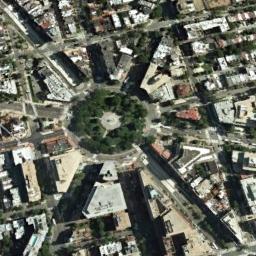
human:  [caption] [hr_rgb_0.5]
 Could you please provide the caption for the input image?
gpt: The roundabout with some exits and entrances is in the residential area and some trees are in the middle of the roundabout .

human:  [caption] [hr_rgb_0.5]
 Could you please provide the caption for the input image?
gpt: The roundabout is next to buildings and trees .

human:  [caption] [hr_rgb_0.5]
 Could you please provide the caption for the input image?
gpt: Many buildings of different shapes are around the roundabout .

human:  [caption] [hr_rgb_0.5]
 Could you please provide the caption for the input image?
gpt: There are many bifurcation roads with many moving and waiting vehicles, And many neatly arranged tall buildings and some trees around the roundabout .

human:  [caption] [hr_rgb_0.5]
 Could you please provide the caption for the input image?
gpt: There are many buildings around the roundabout .